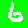
Digit: 6